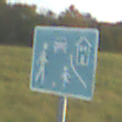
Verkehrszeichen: BeginnVerkehrsberuhigterBereich
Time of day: SunriseSunset
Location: Outdoor (Nature)
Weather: PartlyCloudy
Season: NotSpecified
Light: Natural